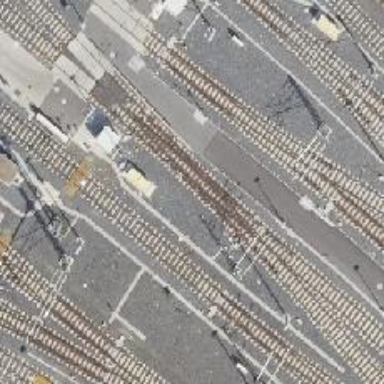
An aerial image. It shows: Railway crossing.